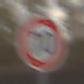
Verkehrszeichen: Geschwindigkeit70
Umgebung: Outdoor, Nature
Tageszeit: MorningAfternoon
Wetter: Overcast
Licht: Natural
Jahreszeit: NotSpecified
Kontrast: LowContrast